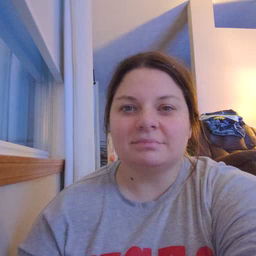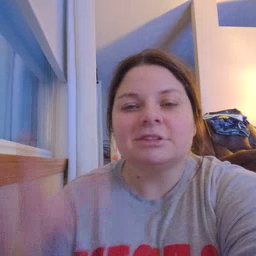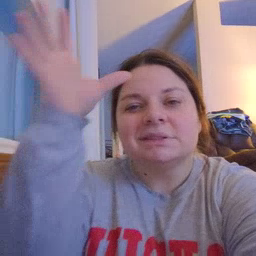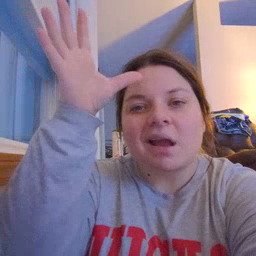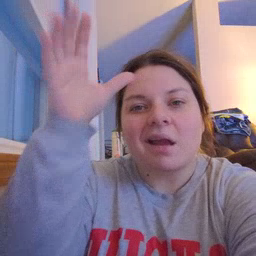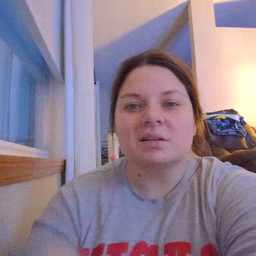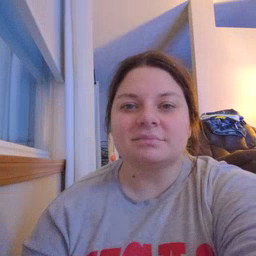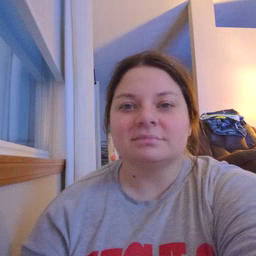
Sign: dad